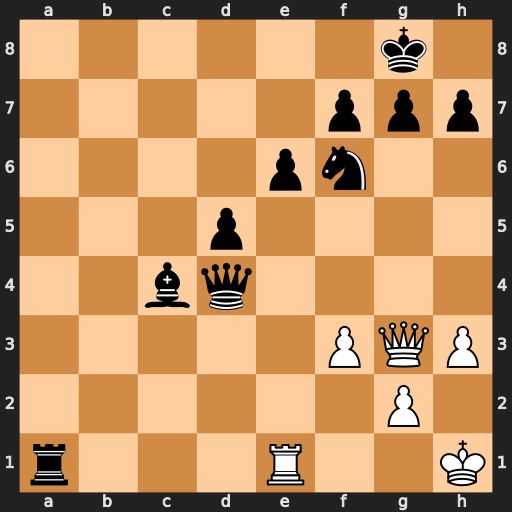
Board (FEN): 6k1/5ppp/4pn2/3p4/2bq4/5PQP/6P1/r3R2K
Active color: w
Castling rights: -
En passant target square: -
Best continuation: Qb8+ Ne8 Qxe8#